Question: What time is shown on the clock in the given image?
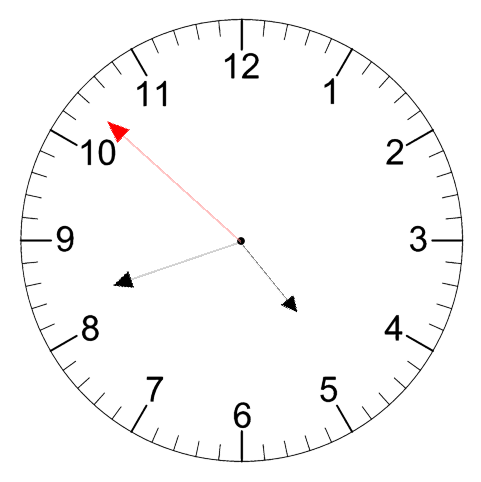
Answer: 04:41:52